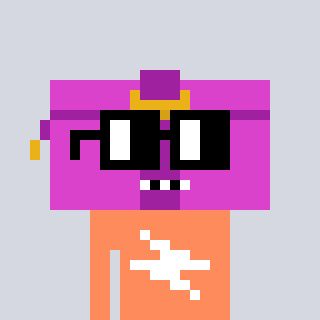
a pixel art character with square black glasses, a clutch-shaped head and a peachy-colored body on a cool background